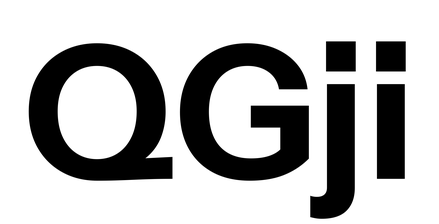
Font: InstrumentSans_Bold